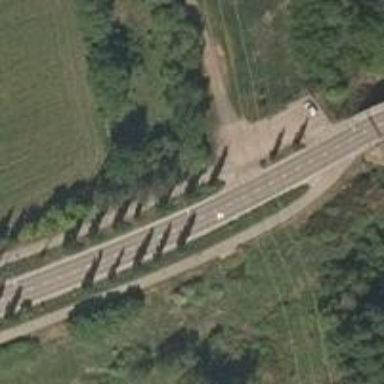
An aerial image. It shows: Secondary road with separate asphalt cycleway and sidewalk.